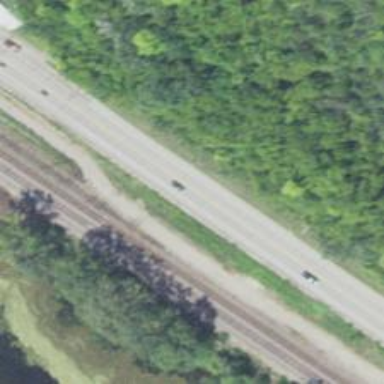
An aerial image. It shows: Primary highway.